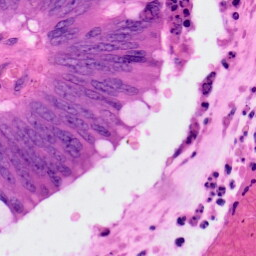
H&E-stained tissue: Colon